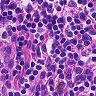
Metastatic tissue present: no